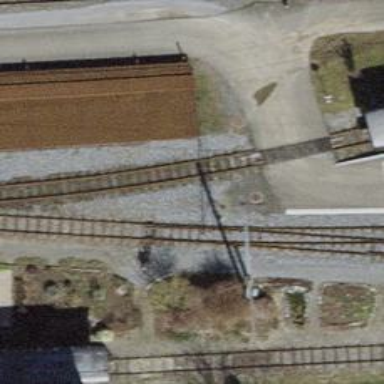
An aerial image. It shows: Narrow-gauge railway siding with 1 track. The railway line is electrified with contact line.